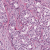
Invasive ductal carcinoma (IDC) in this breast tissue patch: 1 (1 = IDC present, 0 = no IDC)